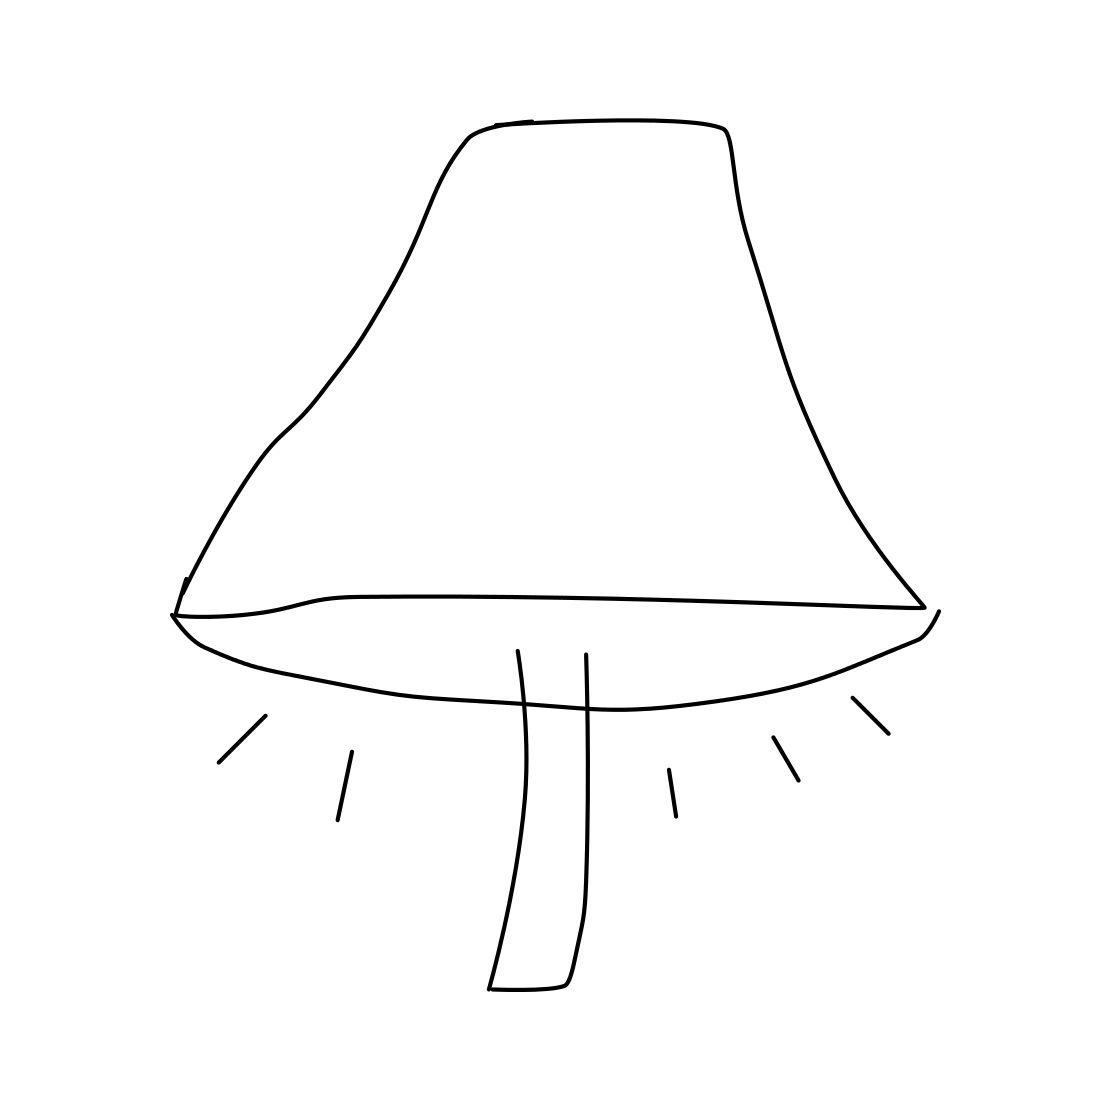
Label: tablelamp